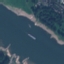
Land use / land cover: River